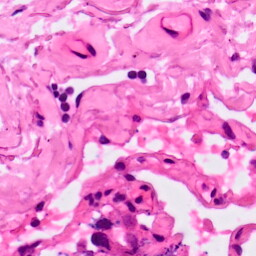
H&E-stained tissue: Lung